Question: What is app?
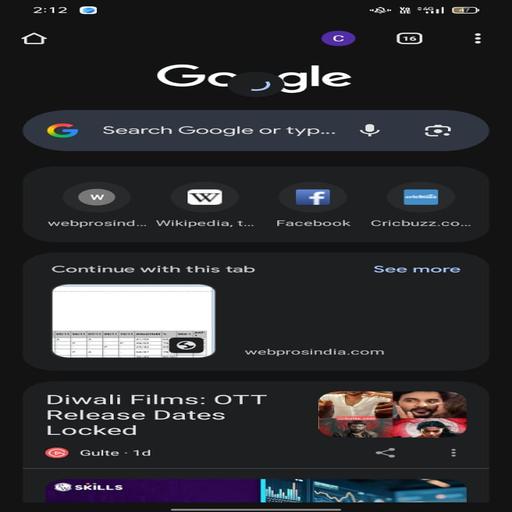
Answer: Google